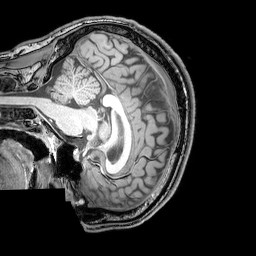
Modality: T1w
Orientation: sagittal
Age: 22
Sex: male
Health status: healthy
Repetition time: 0.081 s
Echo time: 0.037 s